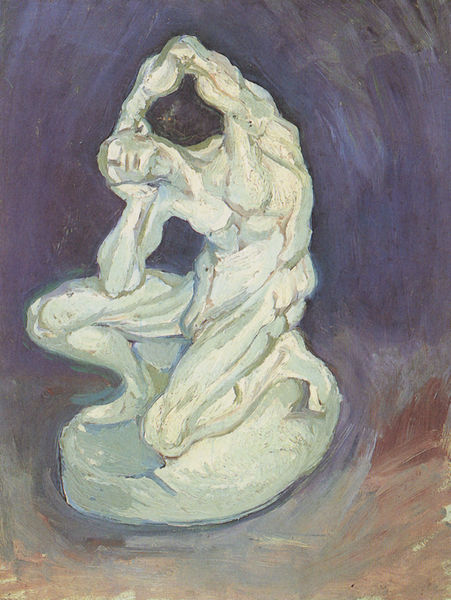
Titel: Gipsmodell eines knienden Mannes
Künstler: Vincent van Gogh
Standort: Amsterdam
Institution: Van Gogh Museum
Schlagwörter: akt, blau, fuß, gemälde, kopf, körper, mann, nackt, nackter, schatten, weiß, aquarell, gelb, grün, ocker, sitzen, braun, grau, hintergrund, licht, marmor, ohr, orange, schwarz, skizze, stützen, zeichnung, rot, beige, expressionismus, hochformat, malerei, tanz, anatomie, arm, arme, augen, gesicht, mensch, sockel, stein, bildnis, hände, öl, einsamkeit, pastos, figur, gebeugt, ohren, rund, skulptur, statue, beine, bein, hocke, kauern, haltung, studie, moderne, abstrakt, creme, modern, violett, monochrom, ausdruck, drehen, ölgemälde, angst, duktus, kraft, muskeln, bauch, plastik, plinthe, podest, allein, geschlecht, knie, oberschenkel, schenkel, aufstützen, muskulös, nacktheit, penis, antike, gestützt, ideal, form, gewunden, gebogen, knien, konturen, denker, entwurf, pinselstrich, verzweiflung, beugen, verschwommen, chwarz, männlich, muskel, schmerz, knieend, kniend, abstützen, aufgestützt, erhoben, bozzetto, linienführung, winden, athlet, kräftig, sportler, schrei, männerakt, brauns, alabaster, aktfigur, ken, pinselspuren, hockend, sehnen, abgestützt, athletisch, standfuss, kieend, laokoon, recken, verschränkung, diskuswerfer, ohren zuhalten, atleth, schönheitsideal, stature, steinwerfer, trainiert, po, gem#lde